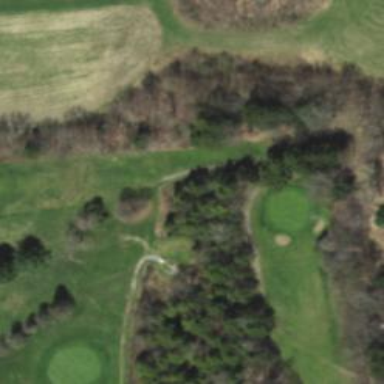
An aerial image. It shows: Golf tee.